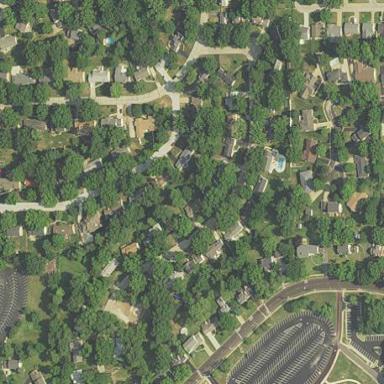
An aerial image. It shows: Residential area composed of single-family homes.